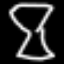
Label: hourglass